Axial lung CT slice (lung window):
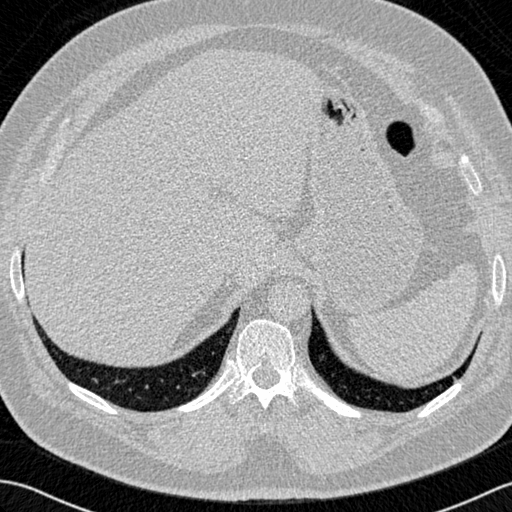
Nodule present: no